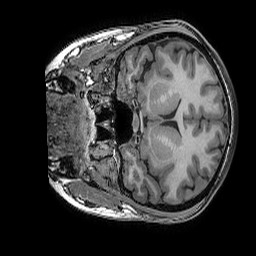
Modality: T1w
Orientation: coronal
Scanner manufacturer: ge
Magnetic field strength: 3 T
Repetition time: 0.008512 s
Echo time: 0.003336 s